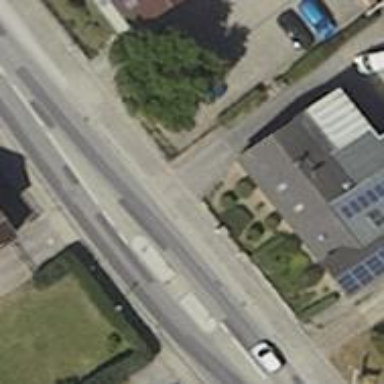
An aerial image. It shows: Chicane for traffic calming.